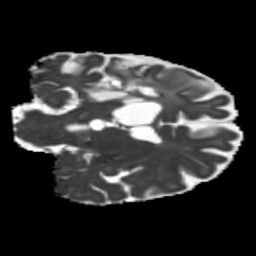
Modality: MD
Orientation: coronal
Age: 60
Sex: male
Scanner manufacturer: siemens
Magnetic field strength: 3 T
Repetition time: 5.25 s
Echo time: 0.08 s